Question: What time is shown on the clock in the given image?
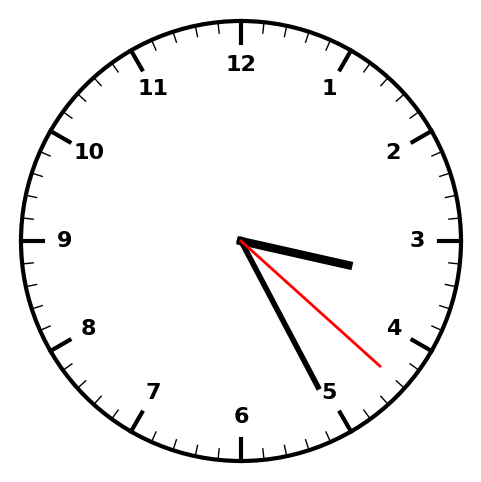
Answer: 03:25:22